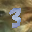
Label: 3